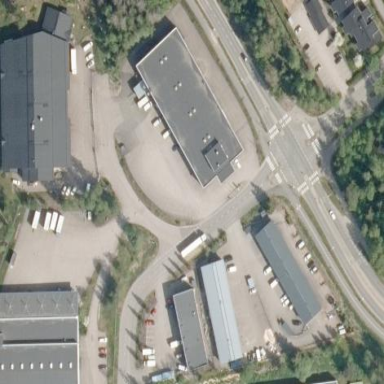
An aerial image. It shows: Industrial building.